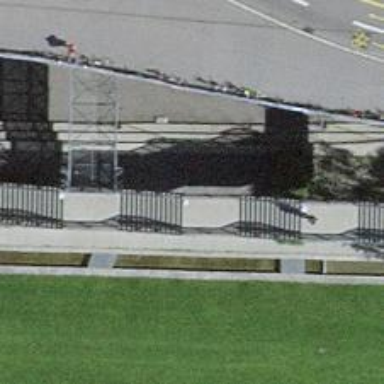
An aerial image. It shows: Concrete steps with ramp available for accessibility.